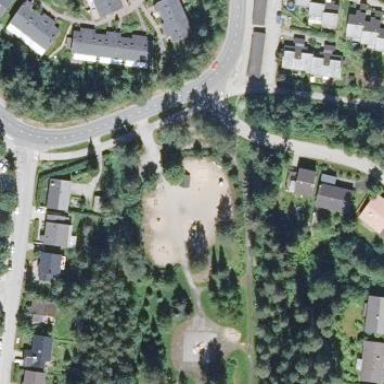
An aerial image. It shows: Playground area for leisure activities on the land.